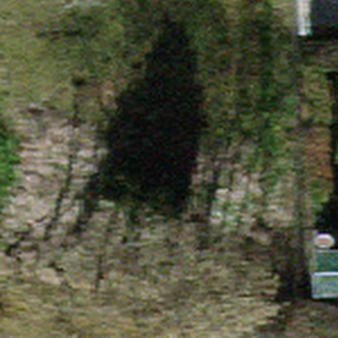
Label: other